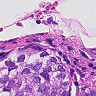
Metastatic tissue present: yes